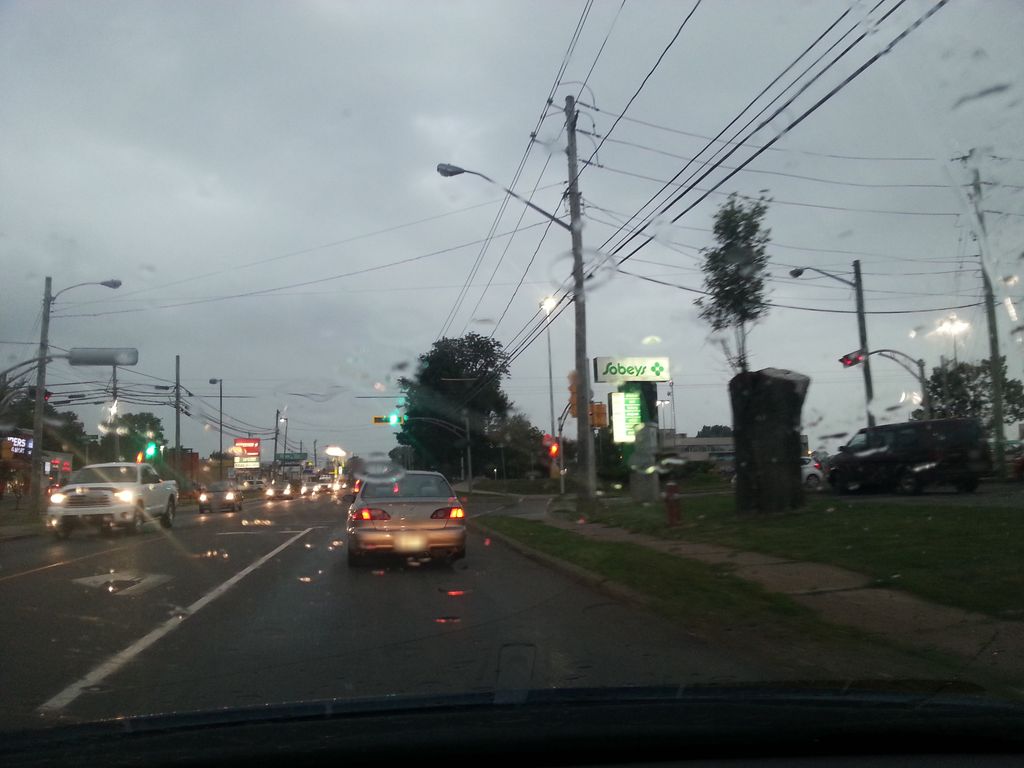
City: charlottetown